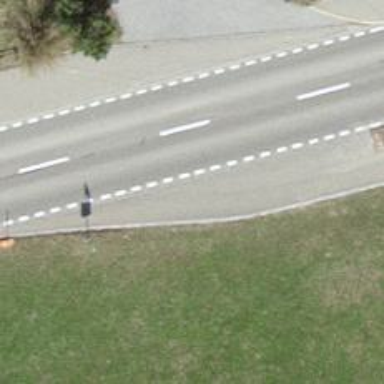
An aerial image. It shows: Bus stop with platform for public transport.